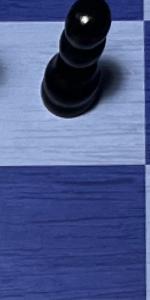
Label: Empty